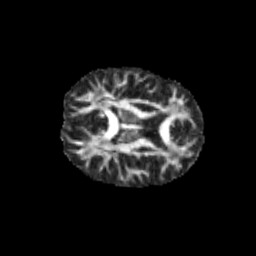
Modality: FA
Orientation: axial
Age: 11
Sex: female
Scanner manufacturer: siemens
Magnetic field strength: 3 T
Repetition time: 3.8 s
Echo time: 0.07 s